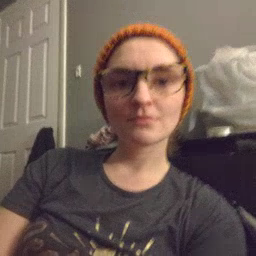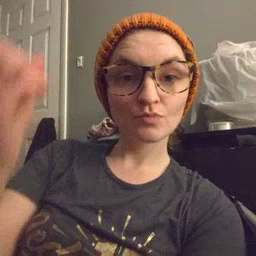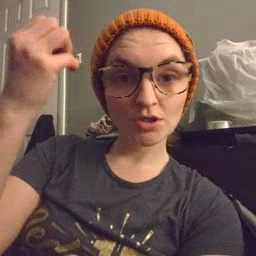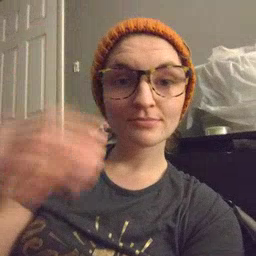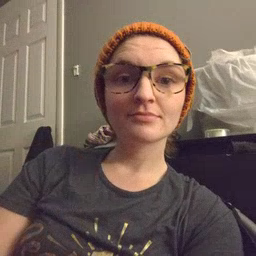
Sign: shower